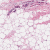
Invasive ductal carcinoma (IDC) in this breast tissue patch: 0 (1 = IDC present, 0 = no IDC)